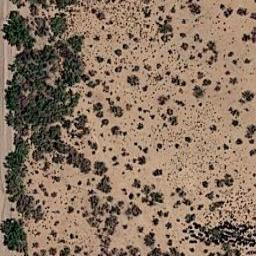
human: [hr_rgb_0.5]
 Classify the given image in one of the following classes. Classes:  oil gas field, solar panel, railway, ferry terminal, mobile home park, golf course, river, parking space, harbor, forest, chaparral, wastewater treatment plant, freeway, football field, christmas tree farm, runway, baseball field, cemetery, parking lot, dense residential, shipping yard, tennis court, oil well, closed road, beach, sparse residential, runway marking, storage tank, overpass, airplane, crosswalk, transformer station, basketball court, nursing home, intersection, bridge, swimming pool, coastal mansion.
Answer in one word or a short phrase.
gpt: chaparral